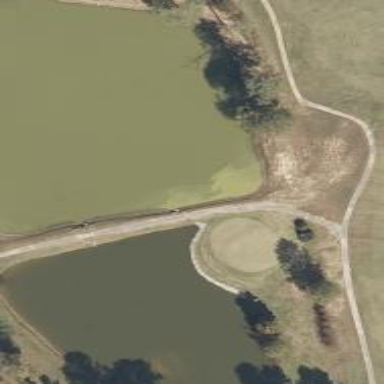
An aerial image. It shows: View of golf hole.